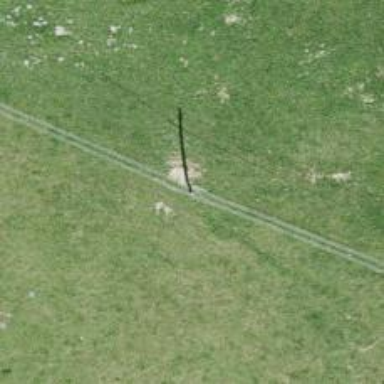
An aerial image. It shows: Minor power line.